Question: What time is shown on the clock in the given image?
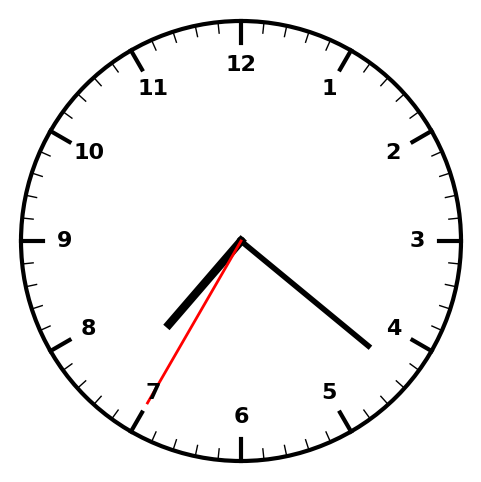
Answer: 07:21:35